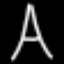
Label: The Eiffel Tower